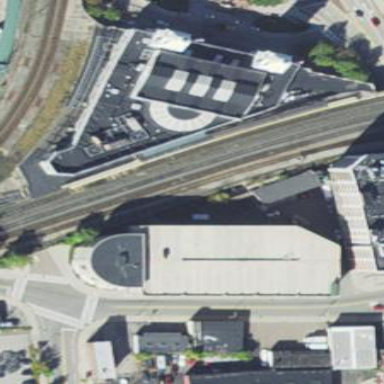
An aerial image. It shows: Historic building that serves as train station.